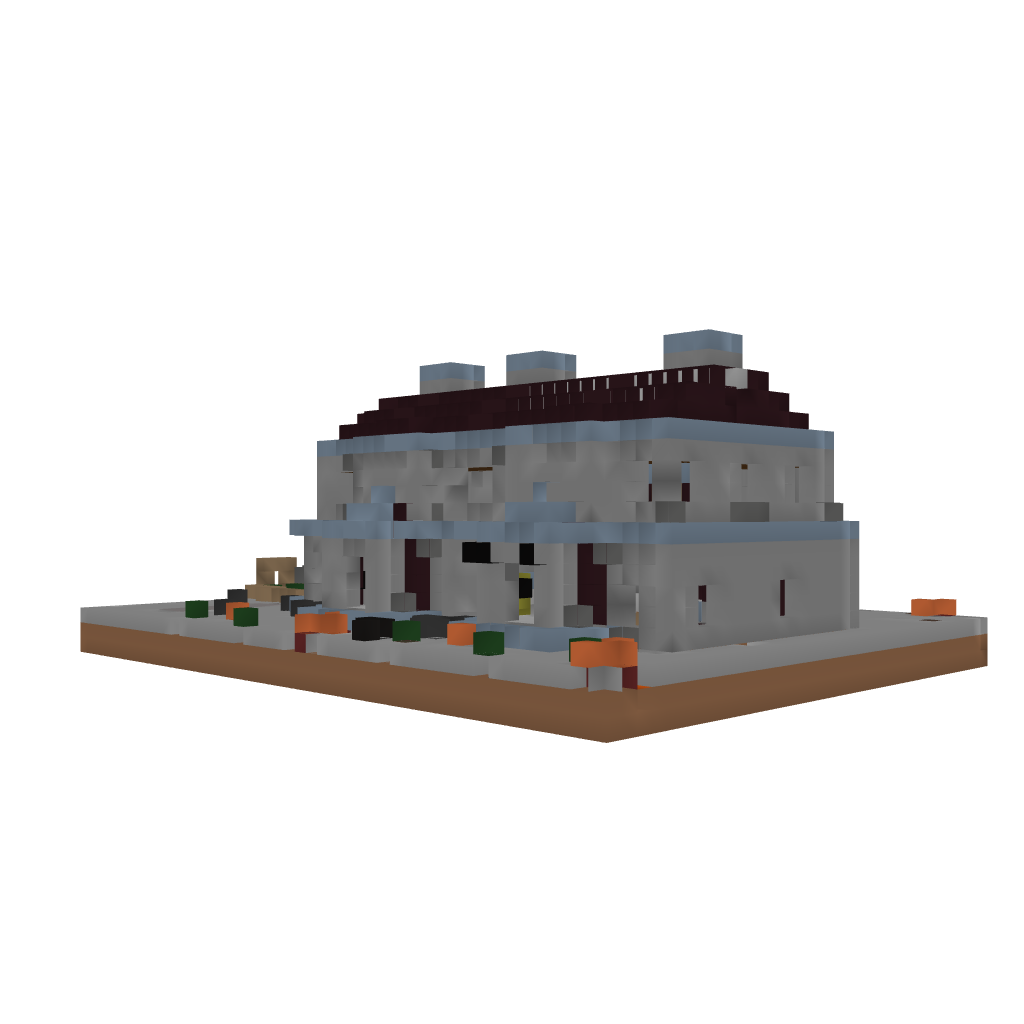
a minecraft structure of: Witch House